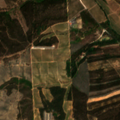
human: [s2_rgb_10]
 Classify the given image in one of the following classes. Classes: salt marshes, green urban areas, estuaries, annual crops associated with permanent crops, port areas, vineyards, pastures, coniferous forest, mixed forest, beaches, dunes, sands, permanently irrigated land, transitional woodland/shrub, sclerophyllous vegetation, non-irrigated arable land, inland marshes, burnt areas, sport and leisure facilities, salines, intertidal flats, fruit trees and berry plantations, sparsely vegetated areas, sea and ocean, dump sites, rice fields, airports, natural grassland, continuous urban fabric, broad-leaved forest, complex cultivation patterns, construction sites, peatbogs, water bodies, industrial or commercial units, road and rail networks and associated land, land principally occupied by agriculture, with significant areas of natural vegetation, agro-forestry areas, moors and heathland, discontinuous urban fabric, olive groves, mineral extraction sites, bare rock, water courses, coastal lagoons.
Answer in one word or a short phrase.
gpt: fruit trees and berry plantations, land principally occupied by agriculture, with significant areas of natural vegetation, broad-leaved forest, transitional woodland/shrub